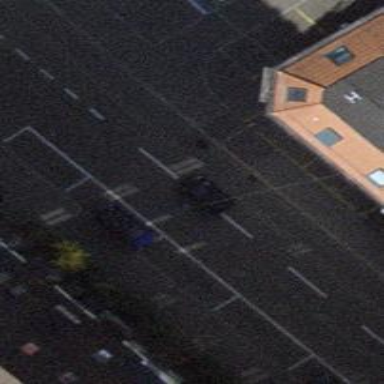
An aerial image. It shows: Parking lane designated for parking.